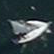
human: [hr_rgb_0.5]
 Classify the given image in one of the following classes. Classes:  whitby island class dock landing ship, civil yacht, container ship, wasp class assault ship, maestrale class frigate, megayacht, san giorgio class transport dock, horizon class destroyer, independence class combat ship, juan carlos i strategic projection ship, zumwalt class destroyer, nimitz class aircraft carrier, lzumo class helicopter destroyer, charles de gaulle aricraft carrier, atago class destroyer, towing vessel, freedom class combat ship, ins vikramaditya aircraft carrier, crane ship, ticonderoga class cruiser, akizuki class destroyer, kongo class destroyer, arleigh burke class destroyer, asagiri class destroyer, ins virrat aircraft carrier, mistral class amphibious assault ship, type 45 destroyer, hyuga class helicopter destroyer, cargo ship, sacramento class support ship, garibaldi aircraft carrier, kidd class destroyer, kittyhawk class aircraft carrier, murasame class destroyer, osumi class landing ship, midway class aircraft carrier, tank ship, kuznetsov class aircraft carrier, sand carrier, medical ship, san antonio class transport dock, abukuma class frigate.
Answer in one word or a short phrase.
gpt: Civil yacht